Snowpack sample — Buffalo Mountain, Silverthorne, Colorado, USA (1/25/25, 10:11 AM MST)
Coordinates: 39.6222, -106.1139
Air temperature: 22 °F
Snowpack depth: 110 cm
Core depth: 30 cm
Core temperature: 42.8 °F
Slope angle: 12°, slope face: 102°
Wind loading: high
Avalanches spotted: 0
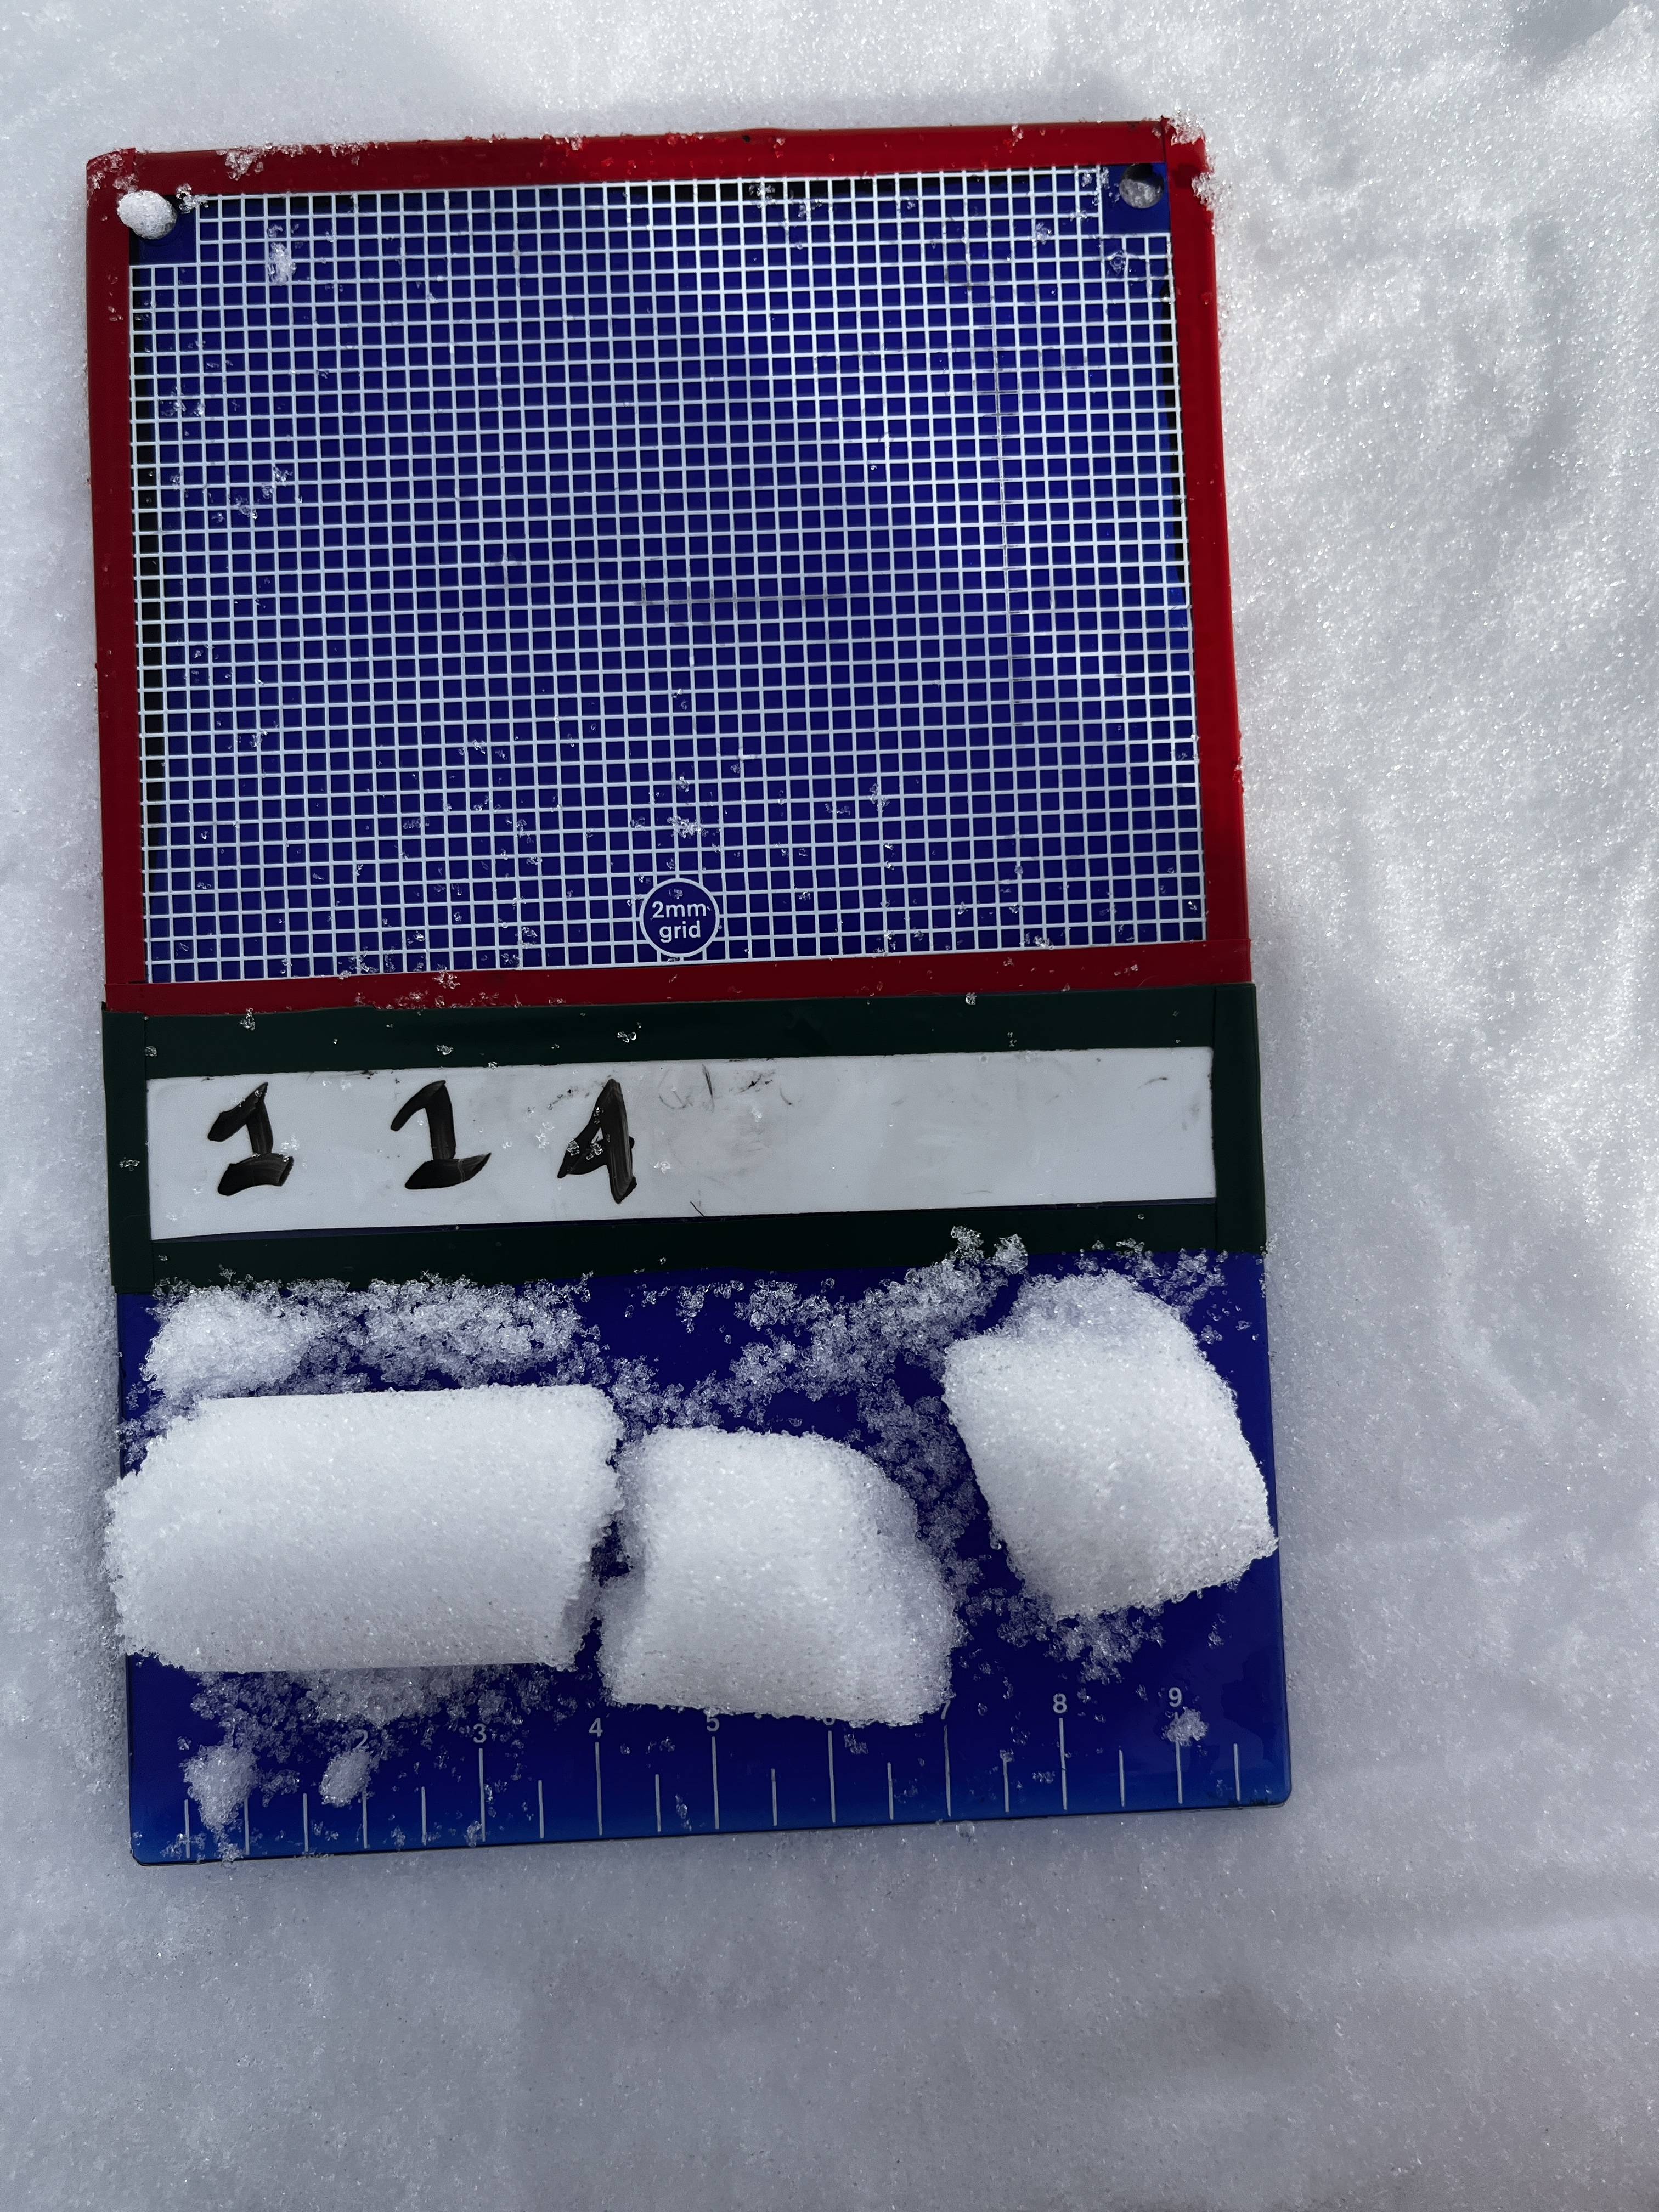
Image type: crystal_card
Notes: No avalanches nearby, collected on the outskirts of a fire break 15 meters from the treeline, on way to Buffalo and Red Mountain